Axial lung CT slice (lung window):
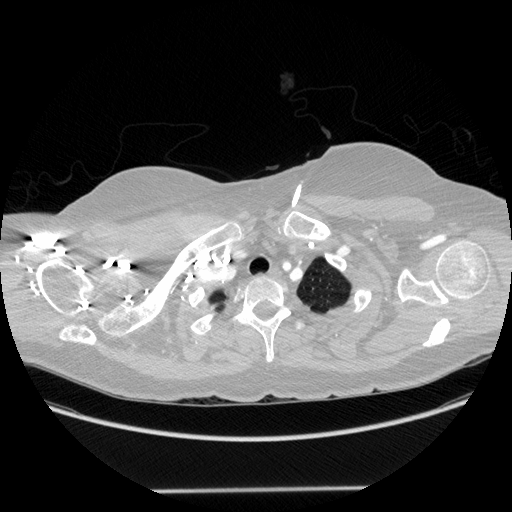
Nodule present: no